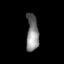
Tissue: lung
Cell type: Others
Senescence score: 0.2336
Nuclear area (px): 442
Mean DAPI intensity: 128.459